Current action and preconditions to check: trajectory_clear

Your task: For each precondition in the list above, predict whether it will hold at this action.

Consider the current scene as observed from the mobile robot's camera, and analyze the predicted future states of all dynamic agents (e.g., people, animals, vehicles, or any moving entities) within the NEXT SECOND.

IMPORTANT: Only answer "very likely" if you are absolutely certain—based on strong, clear evidence—that a dynamic agent will violate the precondition in the predicted future state. Do NOT answer "very likely" for unlikely, ambiguous, or low-probability risks.

Ask yourself for each precondition: Is there a high probability, with clear and convincing evidence, that the predicted future states of any dynamic agent will interfere with the predicted future state of the currently executing action within the NEXT SECOND, causing that precondition to fail?

Assess the risk level based on these predictions. Use "likely" or "very likely" if motions create a clear risk of interference.

Use "neutral" or "improbable" if agents are nearby but their predicted paths are clearly diverging or non-conflicting.

Failure Risk Categories: "very improbable", "improbable", "neutral", "likely", "very likely"

Answer Format: Output ONLY the probability_of_failure value from these categories: "very improbable", "improbable", "neutral", "likely", "very likely"

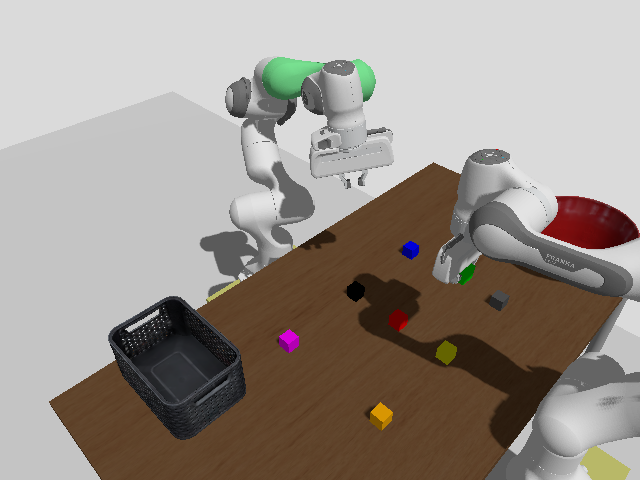

Answer: very improbable